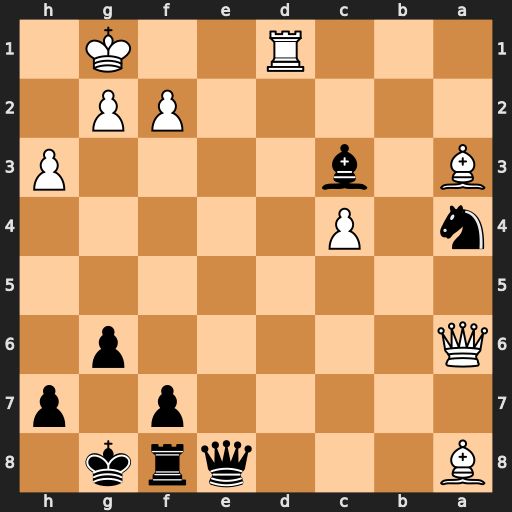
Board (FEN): B3qrk1/5p1p/Q5p1/8/n1P5/B1b4P/5PP1/3R2K1
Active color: b
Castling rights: -
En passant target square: -
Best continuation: Qxa8 Qxa8 Rxa8